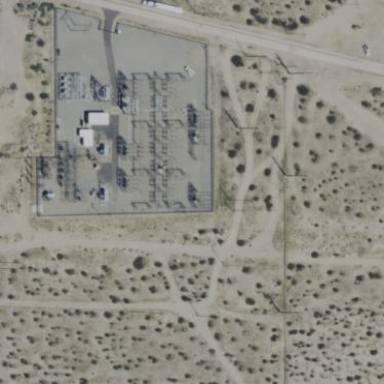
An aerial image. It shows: Outdoor power substation. The substation is at the transmission level. It is surrounded by fence.